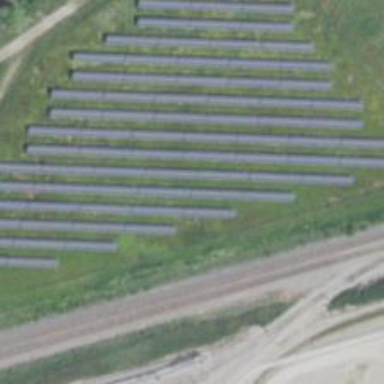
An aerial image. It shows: Solar power plant utilizing photovoltaic technology to produce electricity.